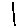
Label: line